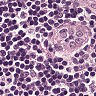
Metastatic tissue present: no